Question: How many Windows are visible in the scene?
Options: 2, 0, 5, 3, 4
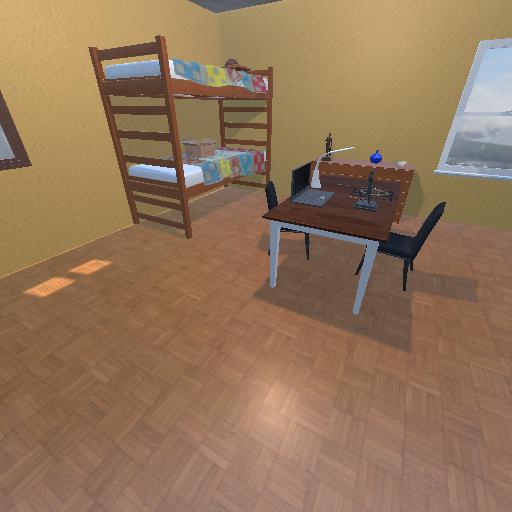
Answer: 2